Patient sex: F
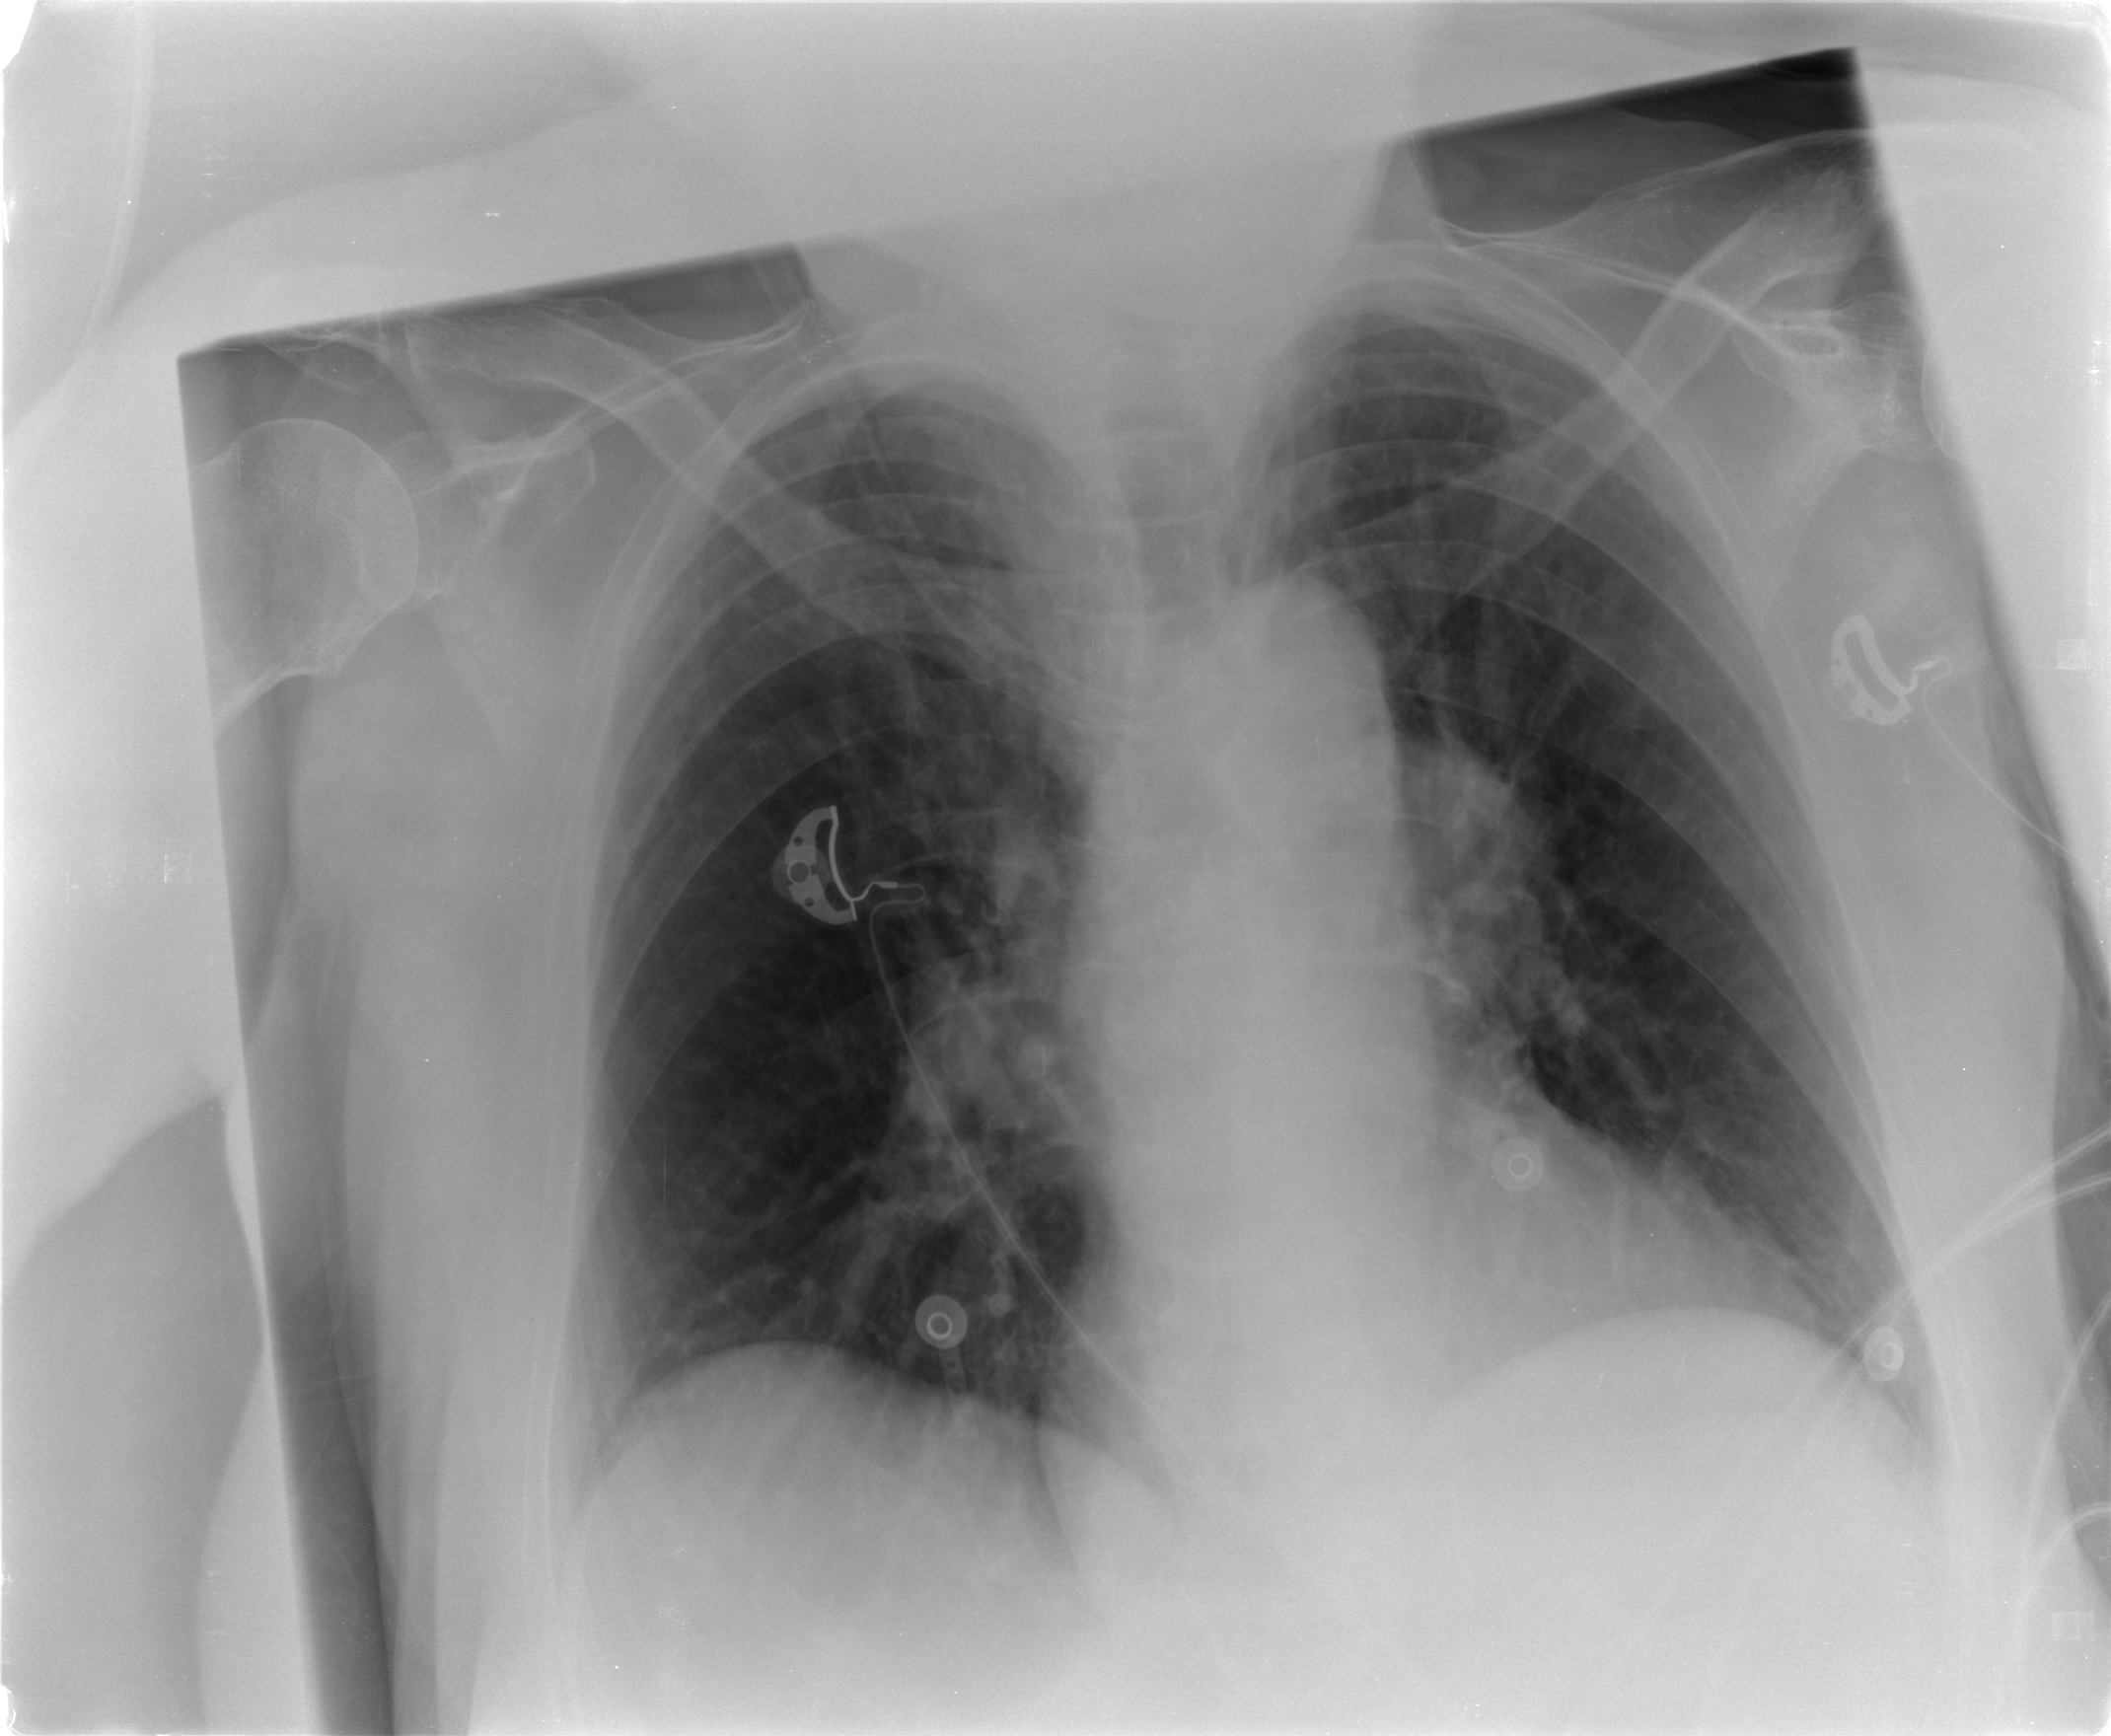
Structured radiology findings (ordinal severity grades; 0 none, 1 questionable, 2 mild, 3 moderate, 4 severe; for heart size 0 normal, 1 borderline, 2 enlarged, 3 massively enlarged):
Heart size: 0
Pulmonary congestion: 0
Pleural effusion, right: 0
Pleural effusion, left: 1
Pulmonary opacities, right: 0
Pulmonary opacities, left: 0
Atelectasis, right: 0
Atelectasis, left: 0